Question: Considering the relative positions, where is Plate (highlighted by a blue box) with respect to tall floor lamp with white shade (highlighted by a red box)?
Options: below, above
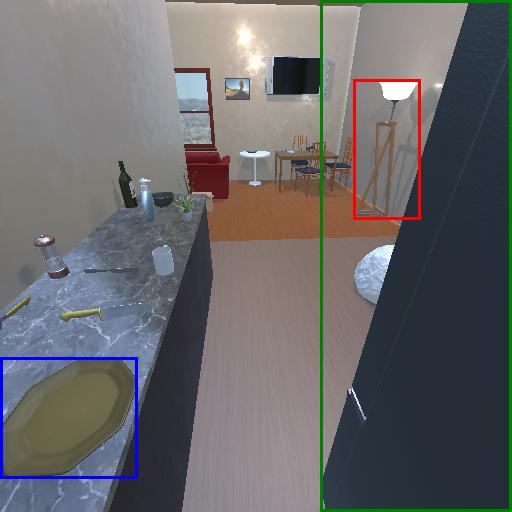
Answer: below